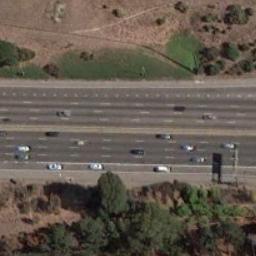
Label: freeway